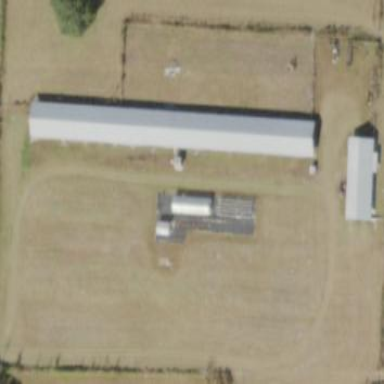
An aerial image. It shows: Poultry farmyard is depicted in the image.